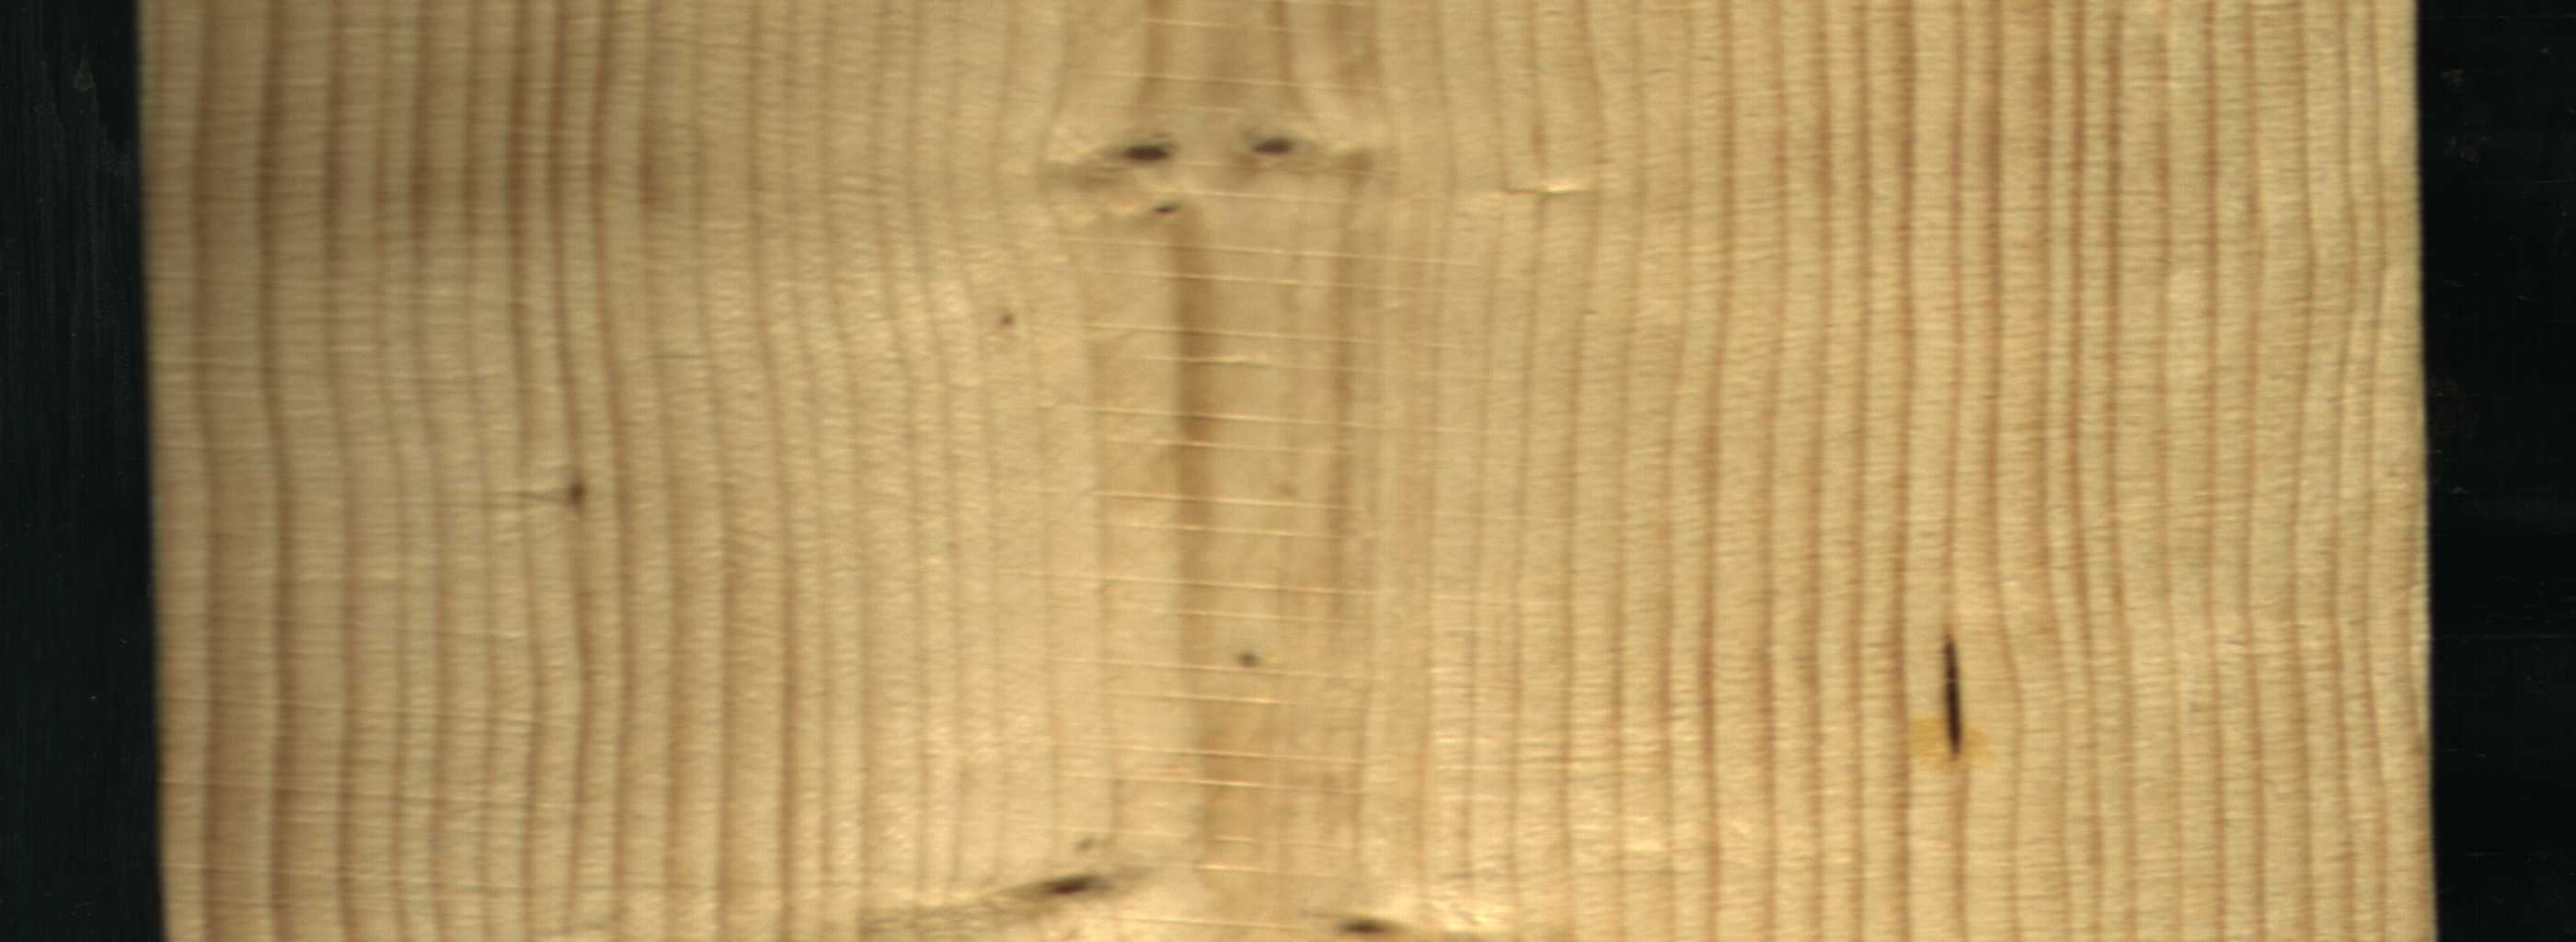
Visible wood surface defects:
resin
Live_Knot
Live_Knot
Live_Knot
Live_Knot